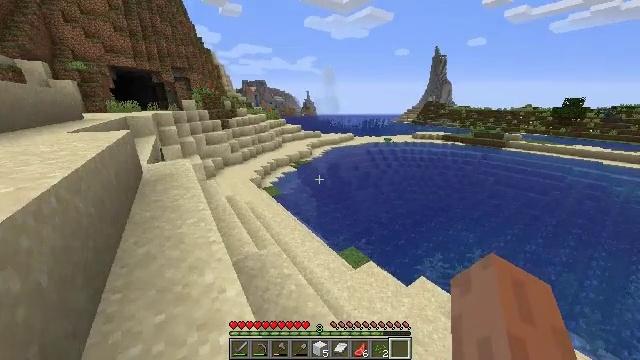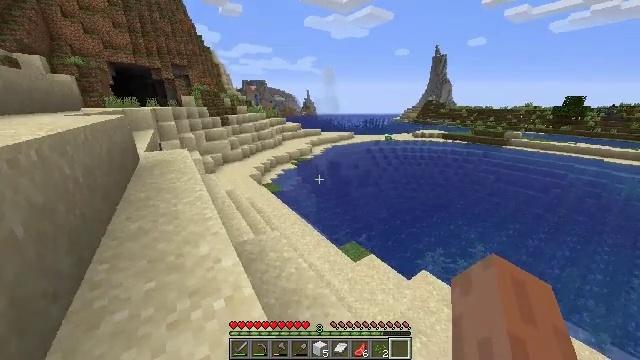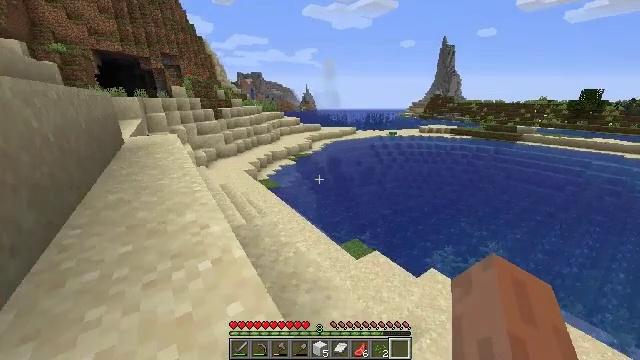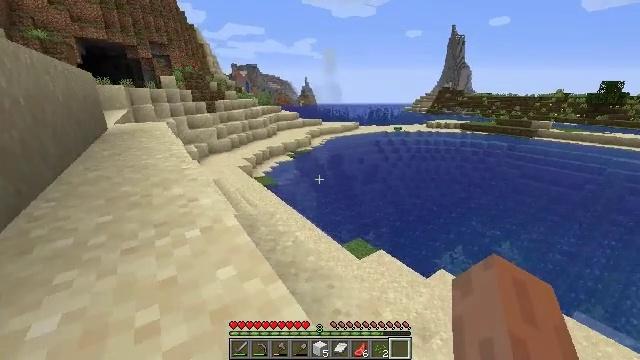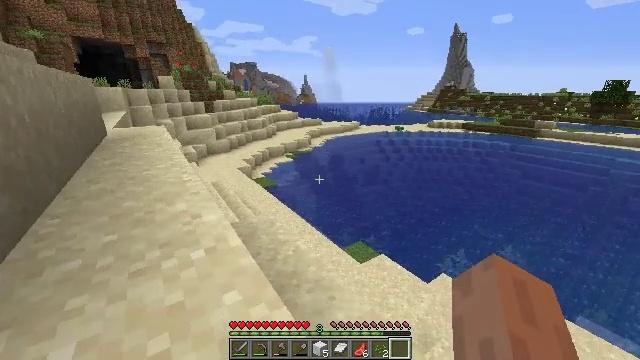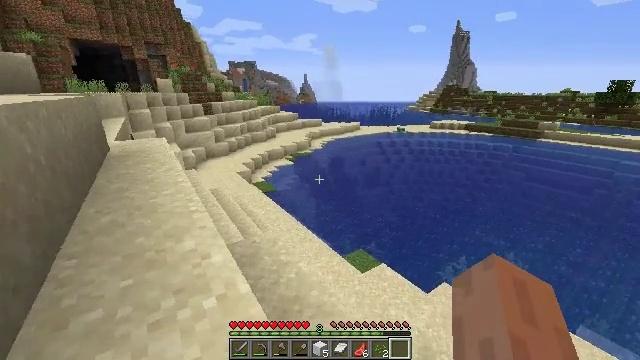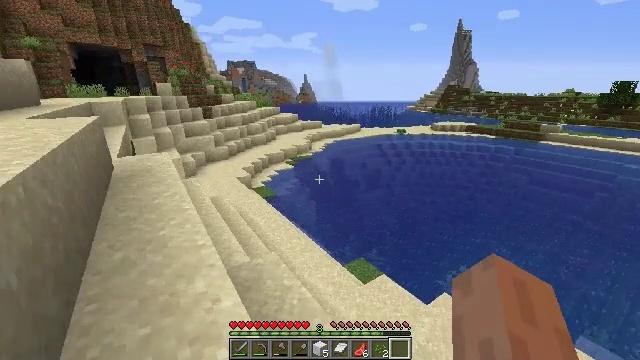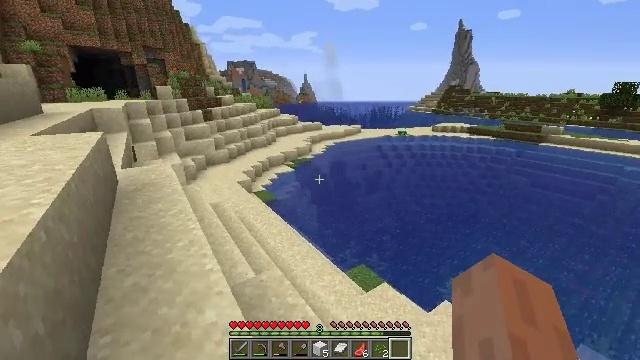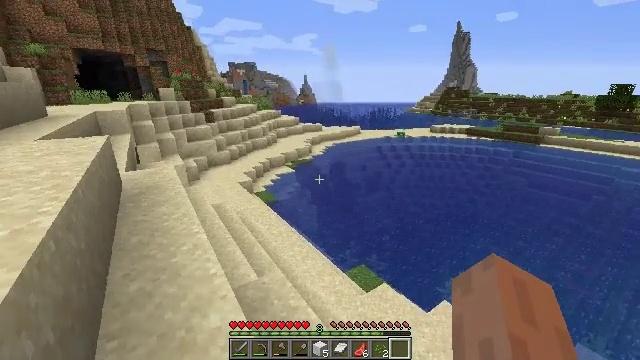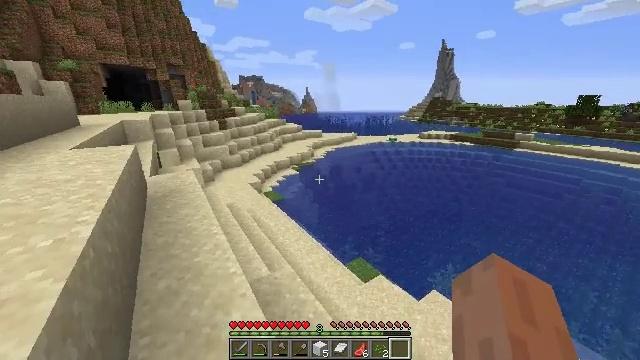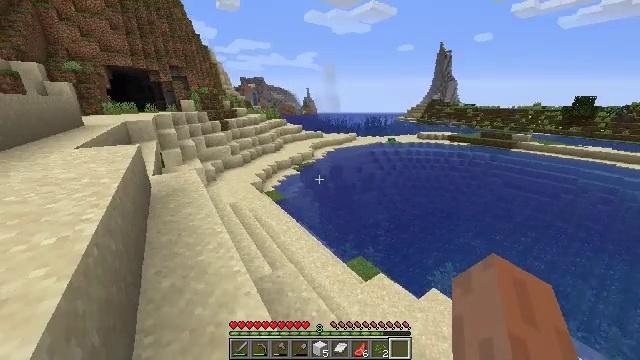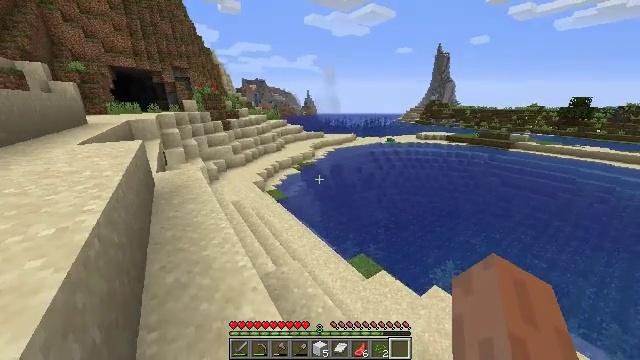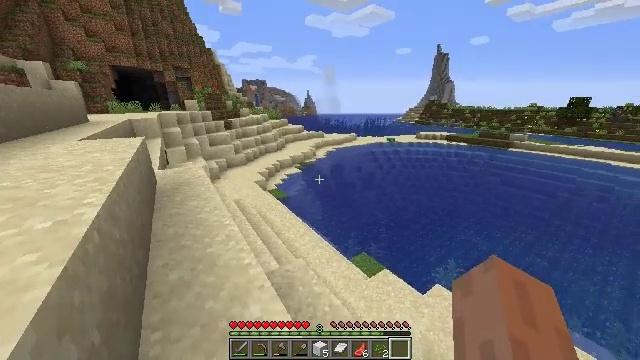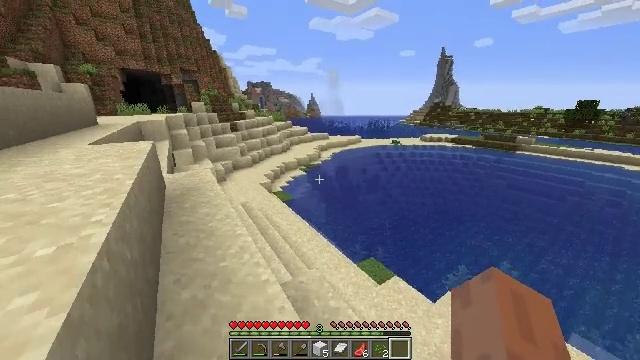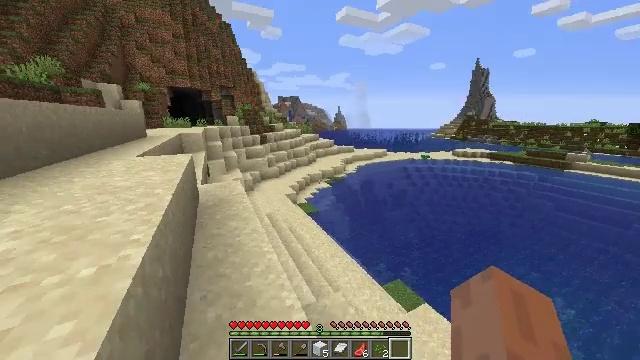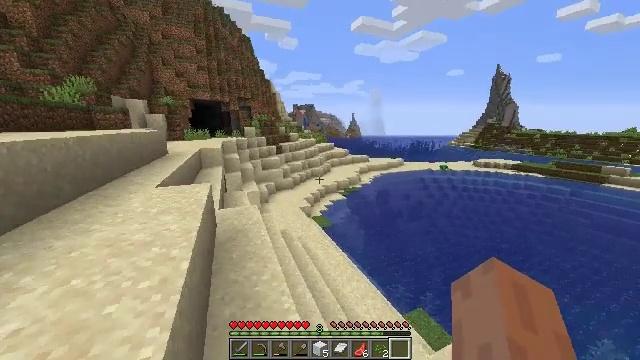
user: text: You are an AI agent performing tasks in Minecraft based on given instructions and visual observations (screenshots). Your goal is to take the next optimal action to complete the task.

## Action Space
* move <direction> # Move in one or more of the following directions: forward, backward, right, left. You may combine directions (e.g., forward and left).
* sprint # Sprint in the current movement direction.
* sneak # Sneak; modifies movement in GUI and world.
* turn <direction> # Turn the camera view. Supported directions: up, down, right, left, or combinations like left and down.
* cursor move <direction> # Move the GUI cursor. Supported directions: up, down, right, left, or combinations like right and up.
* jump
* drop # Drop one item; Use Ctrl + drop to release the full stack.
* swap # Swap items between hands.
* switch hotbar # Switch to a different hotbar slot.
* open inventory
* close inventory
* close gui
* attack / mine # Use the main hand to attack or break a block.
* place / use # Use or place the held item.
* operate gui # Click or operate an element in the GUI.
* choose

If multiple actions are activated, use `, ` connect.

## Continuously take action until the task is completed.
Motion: motion action
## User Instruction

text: Break the sand block.
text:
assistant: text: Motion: move forward and move left, sprint, jump
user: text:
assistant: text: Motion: move forward and move left, sprint, jump
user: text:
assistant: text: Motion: move forward and move left, sprint, jump
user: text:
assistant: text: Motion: move forward and move left, sprint, jump
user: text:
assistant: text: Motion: move forward and move left, sprint, jump
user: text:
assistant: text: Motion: move forward and move left, sprint, jump
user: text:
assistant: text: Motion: move forward and move left, sprint, jump
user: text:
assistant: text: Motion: move forward and move left, sprint, jump
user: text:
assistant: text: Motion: move forward and move left, sprint, jump
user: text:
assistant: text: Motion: move forward and move left, sprint, jump
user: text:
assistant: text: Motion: move forward and move left, sprint, jump
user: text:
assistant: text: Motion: move forward and move left, sprint, jump
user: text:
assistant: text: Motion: move forward and move left, sprint, jump
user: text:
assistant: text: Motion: move forward and move left, sprint, turn left and up, jump
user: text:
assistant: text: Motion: move forward and move left, sprint, turn left and up, jump
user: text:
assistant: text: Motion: move forward, sprint, turn left, jump
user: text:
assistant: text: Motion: move forward, sprint, jump
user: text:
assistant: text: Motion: move forward, sprint, jump
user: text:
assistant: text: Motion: move forward, jump
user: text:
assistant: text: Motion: move forward, jump
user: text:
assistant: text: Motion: move forward, jump
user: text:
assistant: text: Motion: move forward, jump
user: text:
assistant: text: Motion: move forward, jump, switch to hotbar 2
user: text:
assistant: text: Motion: move forward, jump, switch to hotbar 2
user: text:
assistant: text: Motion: move forward, turn left and up, jump, switch to hotbar 2
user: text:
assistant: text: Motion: move forward, turn left, jump
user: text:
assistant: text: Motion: move forward, turn left, jump
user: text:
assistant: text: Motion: move forward, turn left, jump
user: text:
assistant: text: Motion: move forward, turn left, jump
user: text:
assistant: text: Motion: move forward, turn left, jump